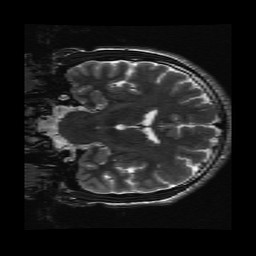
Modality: T2w
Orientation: coronal
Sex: male
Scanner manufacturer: ge
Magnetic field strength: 3 T
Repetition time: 5 s
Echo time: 0.1017 s